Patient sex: M
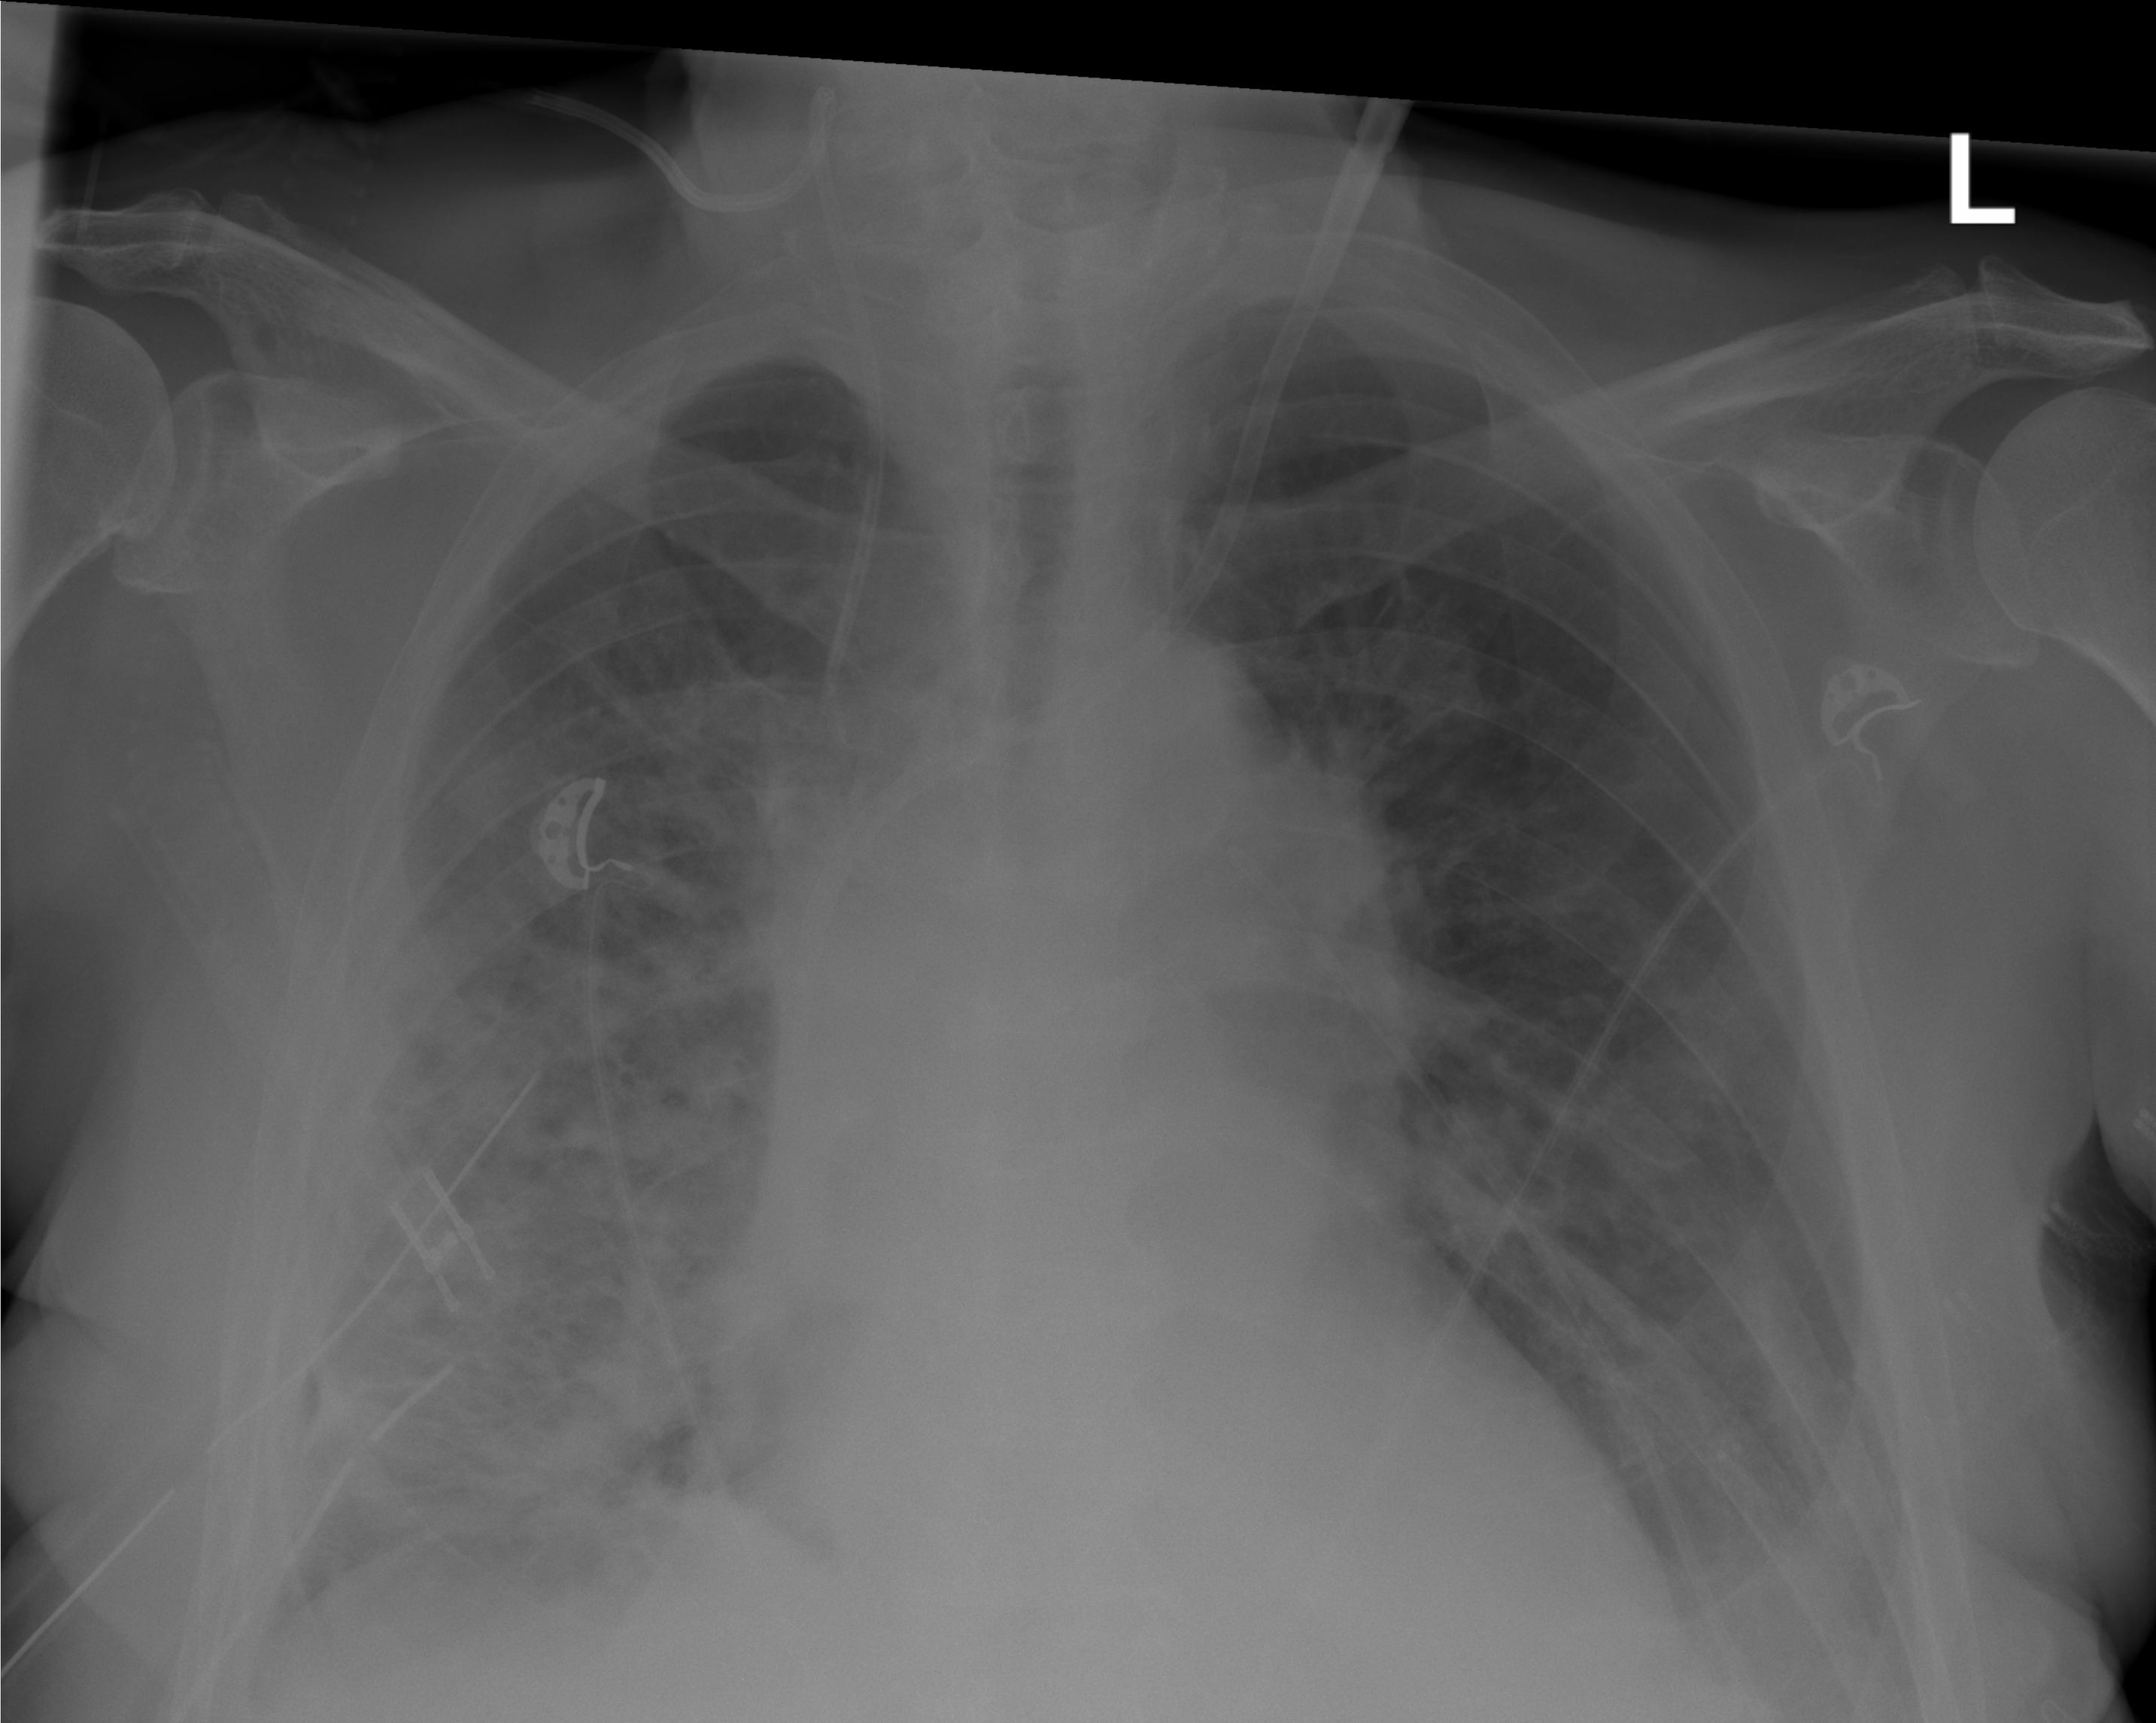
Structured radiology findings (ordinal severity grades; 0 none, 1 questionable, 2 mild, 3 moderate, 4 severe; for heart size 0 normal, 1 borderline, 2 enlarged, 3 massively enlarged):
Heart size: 2
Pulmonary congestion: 0
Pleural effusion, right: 1
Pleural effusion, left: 1
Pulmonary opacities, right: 3
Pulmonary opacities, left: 0
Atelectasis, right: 3
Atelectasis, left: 1